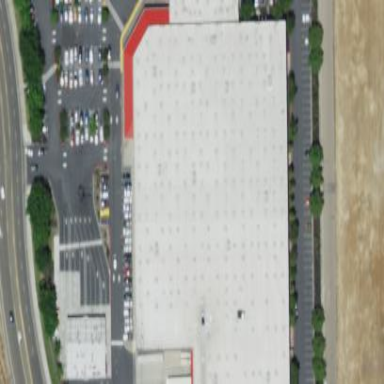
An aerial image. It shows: Wholesale shop within building.